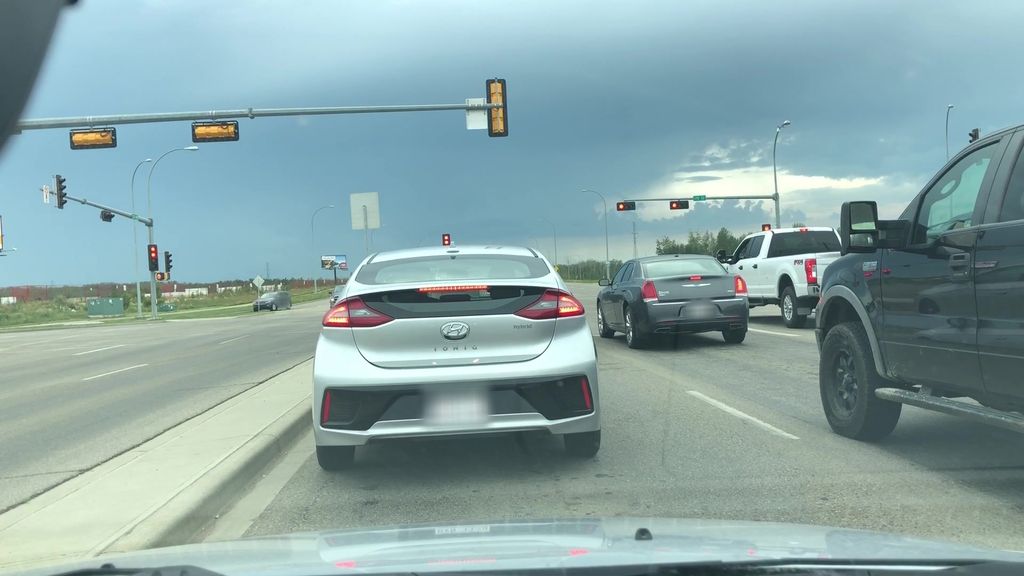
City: edmonton